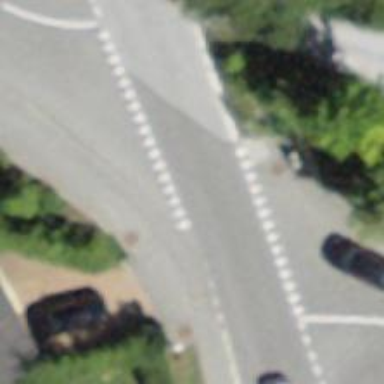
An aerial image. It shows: Bus stop with designated public transport stop position.